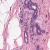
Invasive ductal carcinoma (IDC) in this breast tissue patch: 0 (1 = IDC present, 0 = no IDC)